Field crop: maize
Growth stage: 2
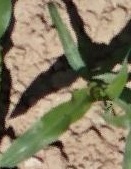
Species: maize